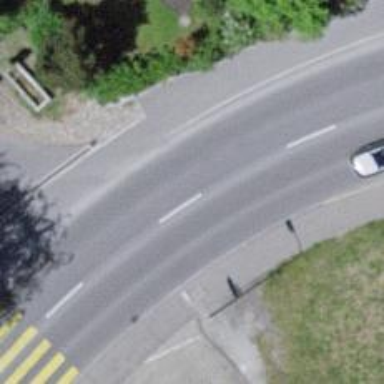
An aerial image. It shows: Zebra crossing on the road.